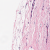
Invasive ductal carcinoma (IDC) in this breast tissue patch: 0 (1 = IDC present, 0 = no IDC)